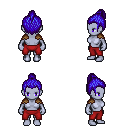
a pixel art fantasy rpg character, female body template, dark elf, purple skin, leather shoulder armor, red pants, blue short topknot hairstyle, four views (front, back, left, right), 2x2 character sprite sheet, small pixel art, hard edges, no anti-aliasing